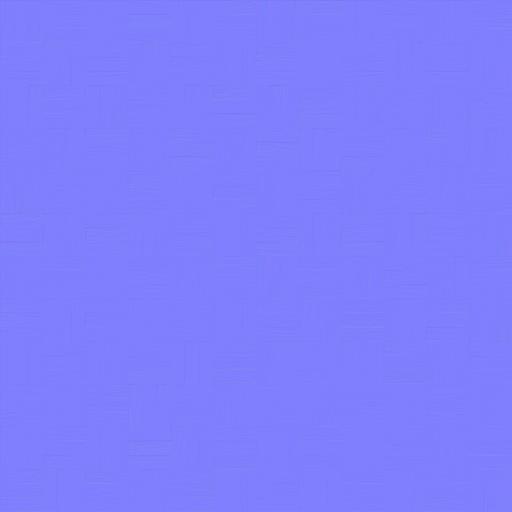
dark floor flooring parquet wood wooden